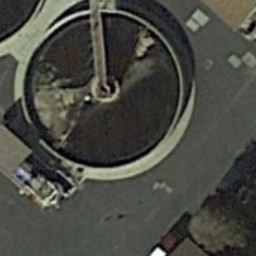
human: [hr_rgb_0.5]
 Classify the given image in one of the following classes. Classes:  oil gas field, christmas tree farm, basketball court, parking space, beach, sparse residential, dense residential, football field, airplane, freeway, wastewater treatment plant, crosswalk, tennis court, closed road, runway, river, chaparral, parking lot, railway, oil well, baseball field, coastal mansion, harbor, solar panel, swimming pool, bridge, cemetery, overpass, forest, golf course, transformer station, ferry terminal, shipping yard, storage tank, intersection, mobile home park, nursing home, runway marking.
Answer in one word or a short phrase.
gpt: wastewater treatment plant